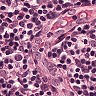
Metastatic tissue present: no